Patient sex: M
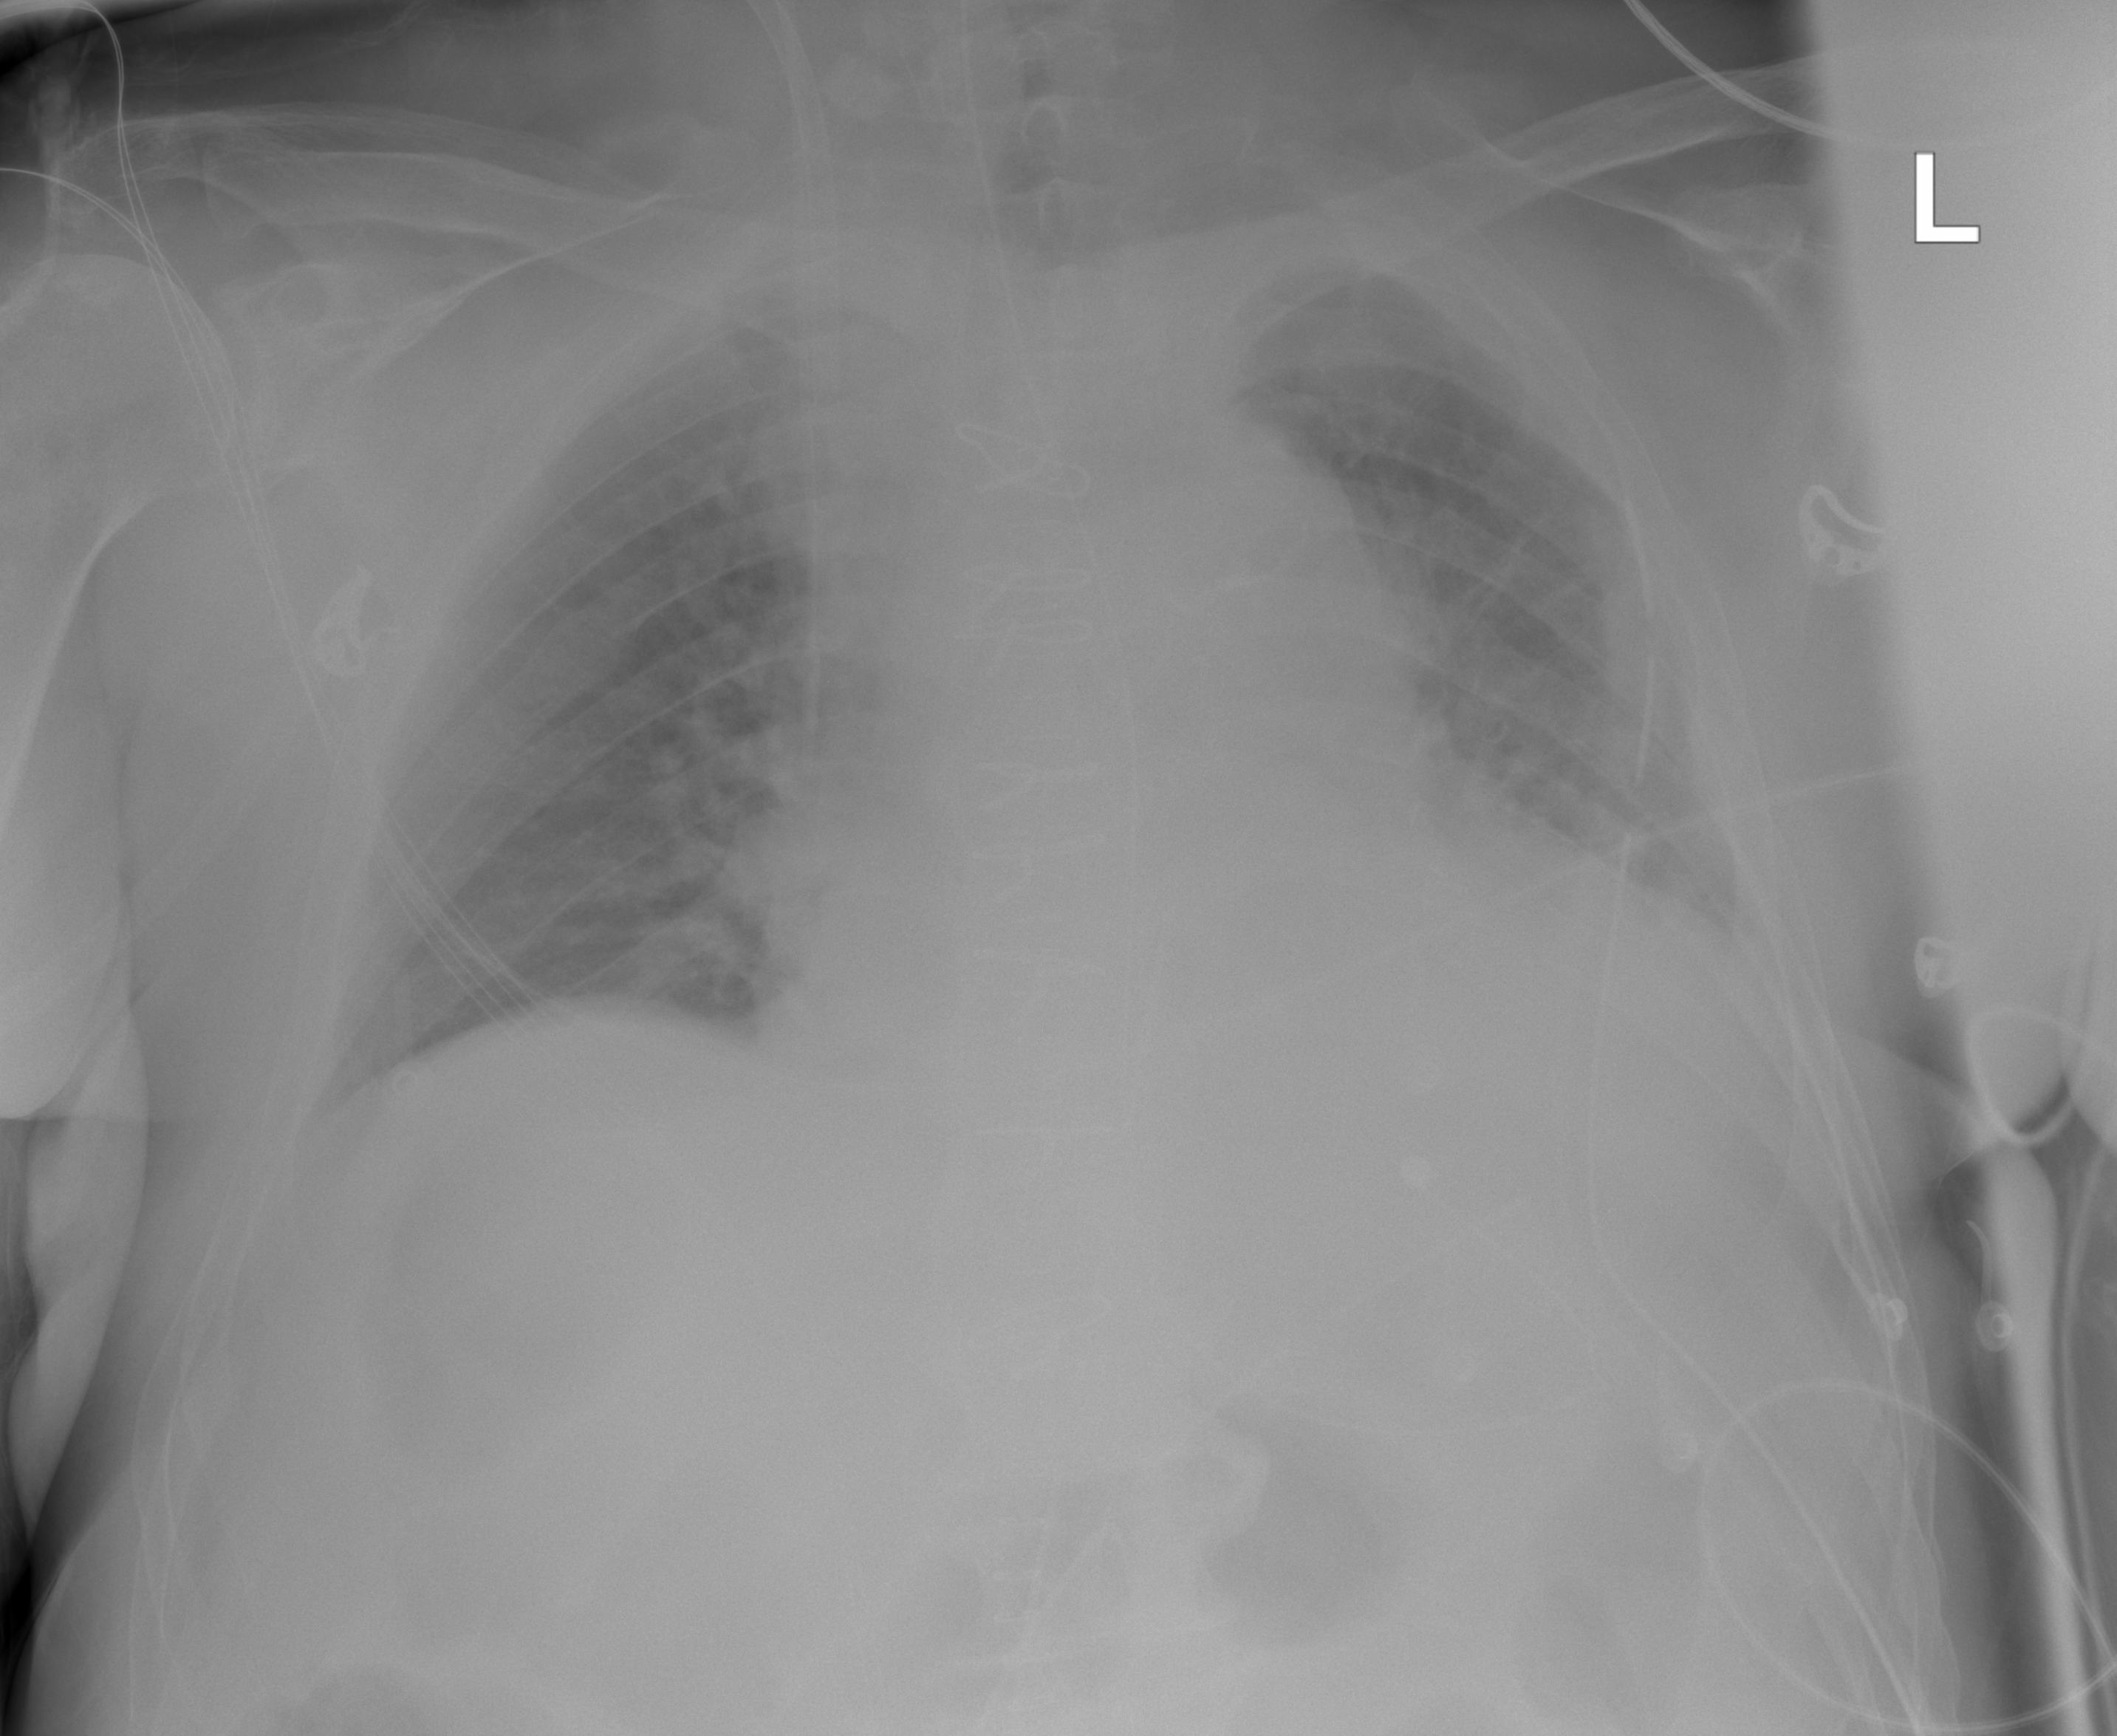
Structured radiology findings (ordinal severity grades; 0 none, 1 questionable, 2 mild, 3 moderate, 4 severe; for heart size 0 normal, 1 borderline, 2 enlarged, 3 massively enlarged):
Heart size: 2
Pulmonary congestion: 2
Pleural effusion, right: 0
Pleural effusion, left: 2
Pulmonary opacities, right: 1
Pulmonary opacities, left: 1
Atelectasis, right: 0
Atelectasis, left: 0